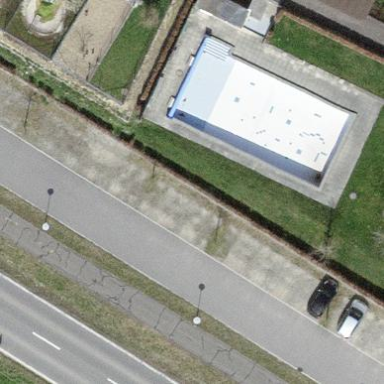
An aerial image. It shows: Swimming pool area designated for leisure and sport.